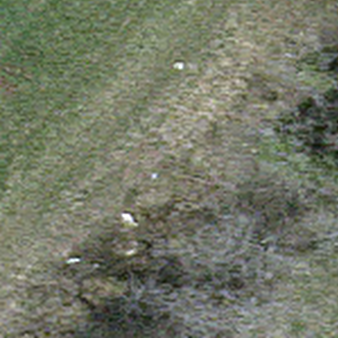
Label: other